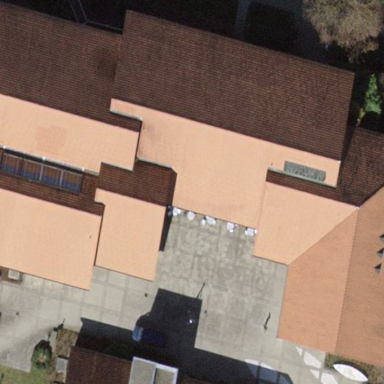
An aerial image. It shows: Hospital building with gabled roof.